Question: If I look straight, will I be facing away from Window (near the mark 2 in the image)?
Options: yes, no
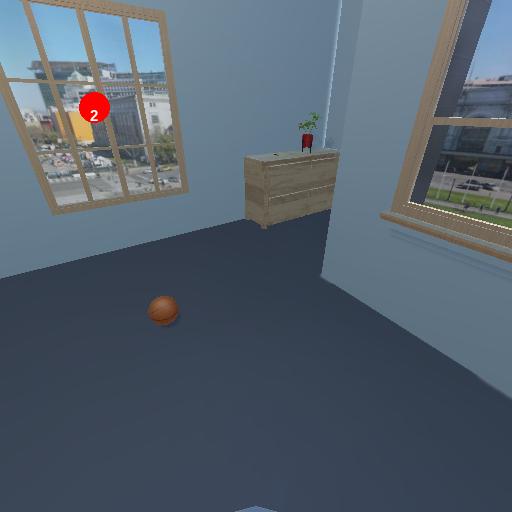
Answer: yes